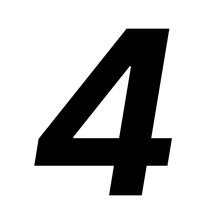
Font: Inter-Italic_Bold_Italic